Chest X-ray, PA view. Patient: 45 years old, sex F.
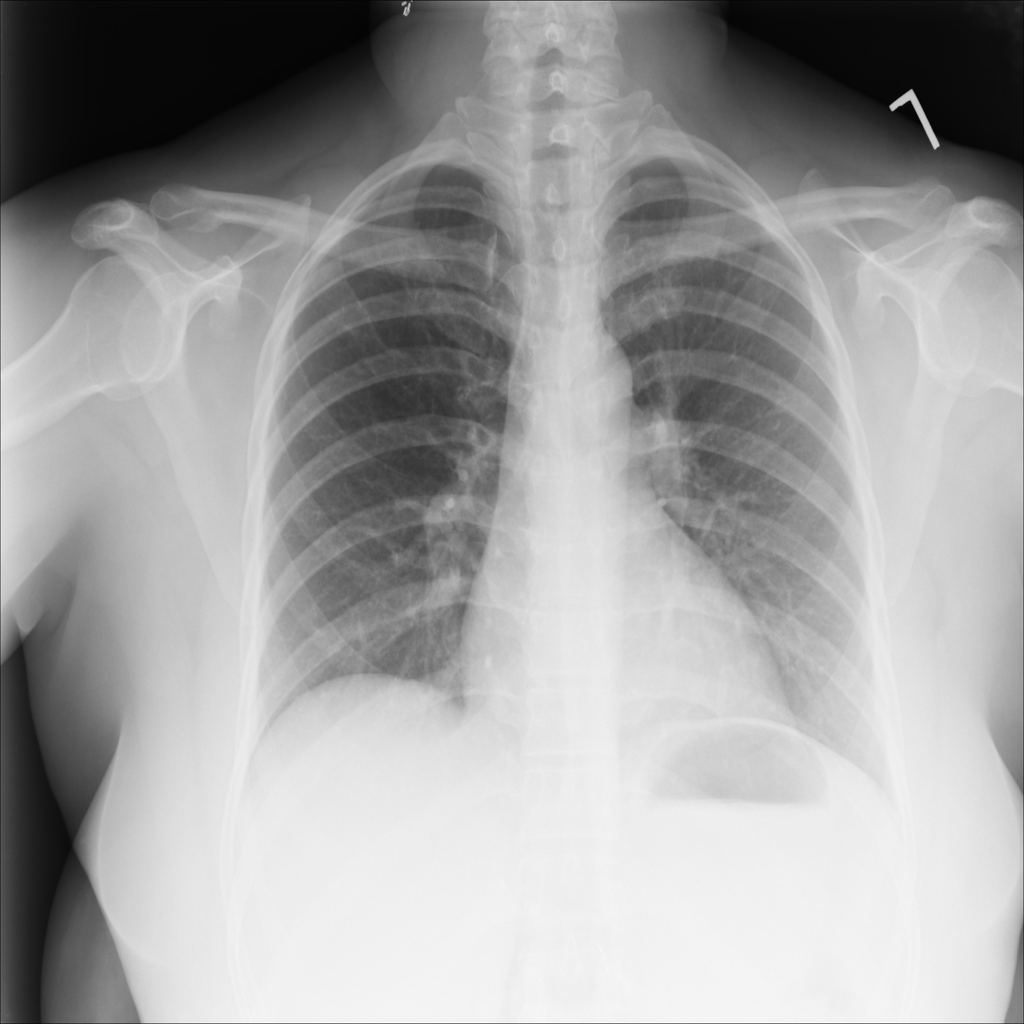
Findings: No Finding